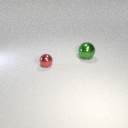
small red metal sphere to the left of large green metal sphere